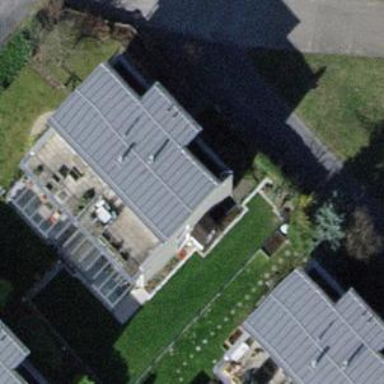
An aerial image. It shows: Terrace building.